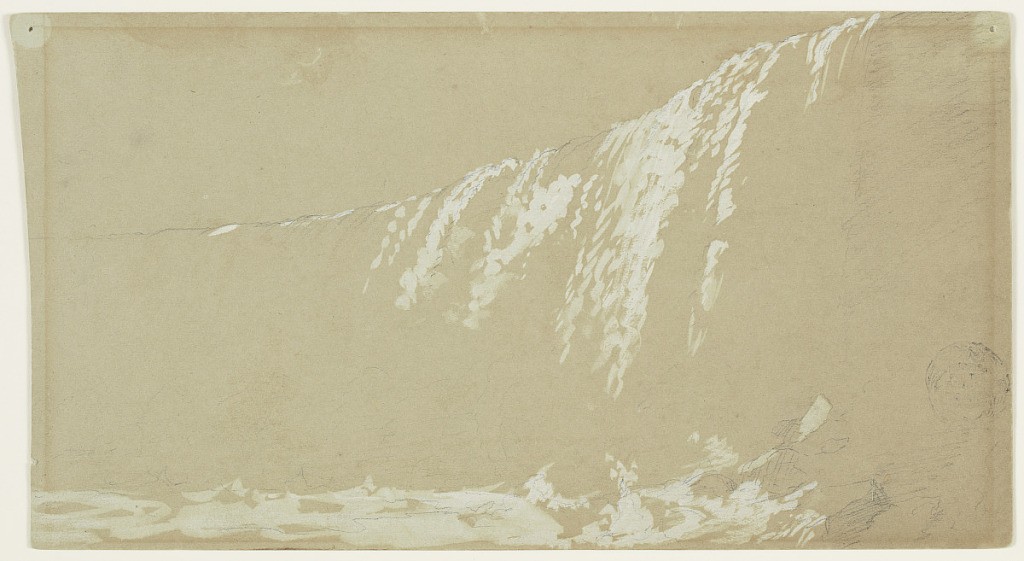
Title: Horseshoe Falls on the Niagara River, Canada
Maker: Frederic Edwin Church, American, 1826–1900
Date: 1856 or 1858
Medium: Graphite and white gouache on light brown wove paper
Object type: Drawing
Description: Landscape sketch showing a view of Horseshoe Falls on the Niagara River, as seen from a lowered perspective on the Canadian side. The enormous curving form of the falls extends from the foreground at right to the middle distance at center, as voluminous ribbons of water cascade over its edge and send up clouds of mist upon impact. The white, frothing water is visible along the lower margin, while nearby rocks are shown in the lower right corner.